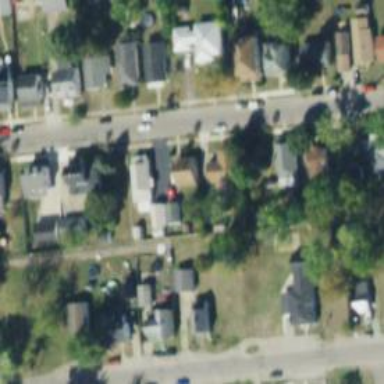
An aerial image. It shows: Alley classified as service road.